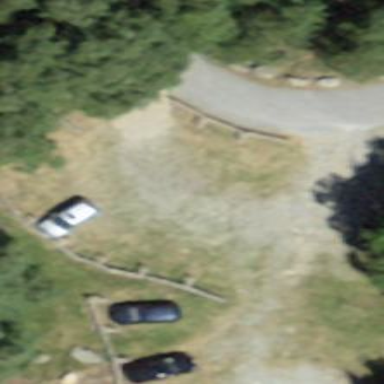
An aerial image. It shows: Parking area with pebblestone surface.